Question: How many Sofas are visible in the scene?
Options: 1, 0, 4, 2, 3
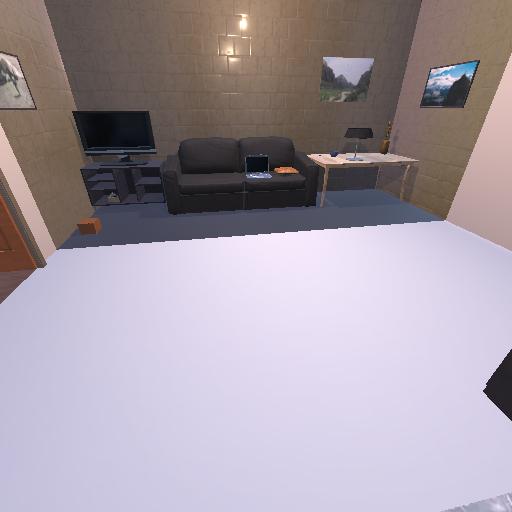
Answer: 1